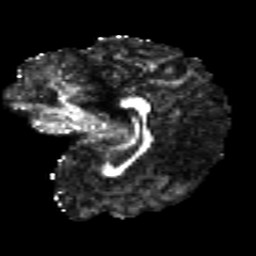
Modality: FA
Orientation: sagittal
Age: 34
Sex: female
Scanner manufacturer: siemens
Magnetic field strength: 3 T
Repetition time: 8.8 s
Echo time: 0.085 s